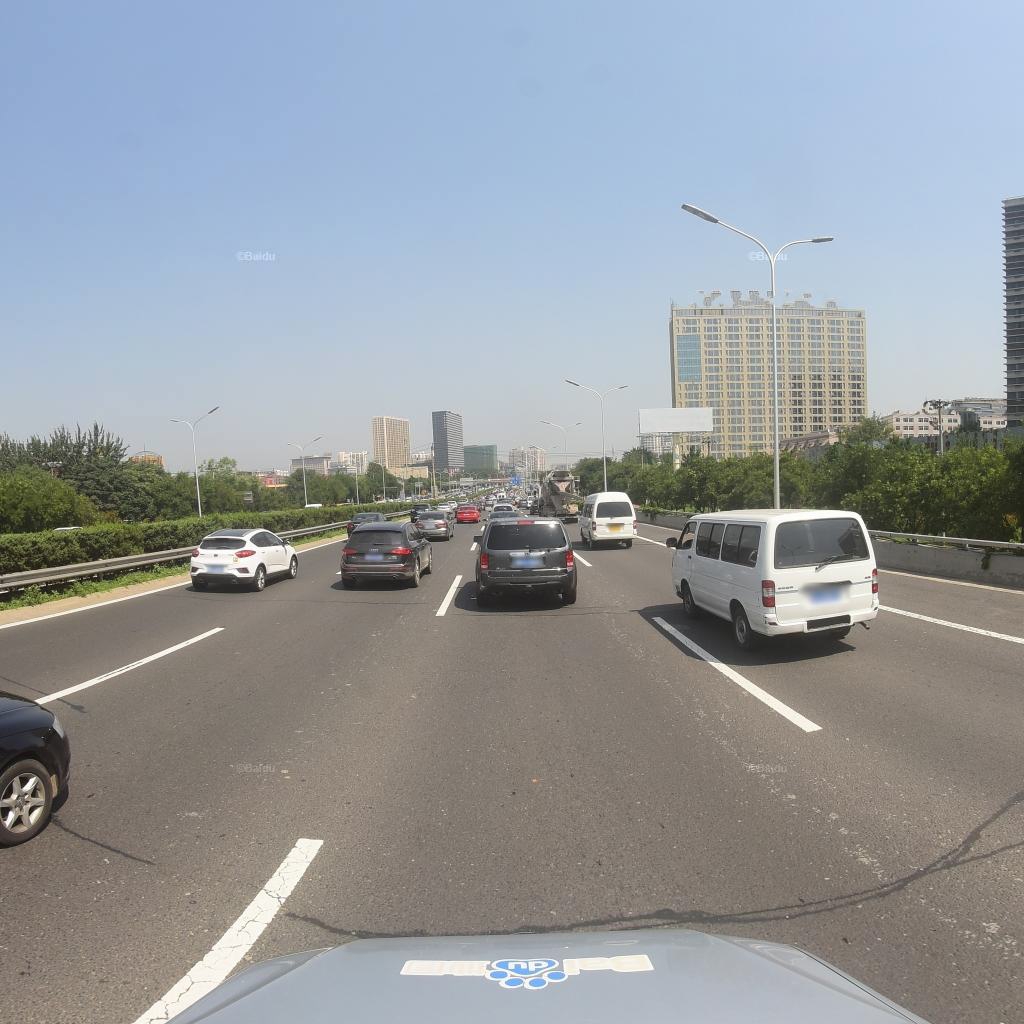
Region: Fengtai
Road damage annotations: transverse patch, transverse patch, transverse patch, transverse patch, transverse patch, transverse patch